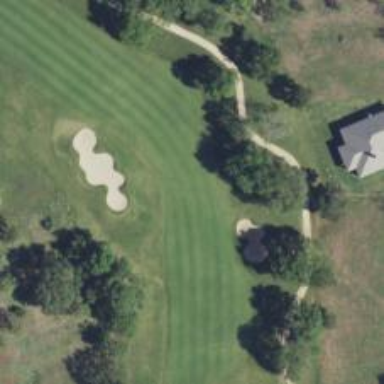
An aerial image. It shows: View of golf hole.